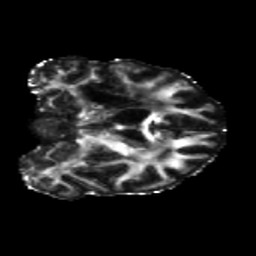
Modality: FA
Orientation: coronal
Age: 57
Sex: female
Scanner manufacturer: siemens
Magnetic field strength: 3 T
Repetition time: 5.25 s
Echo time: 0.08 s